К маятнику $A B$ с шариком массой $M$ подвешен маятник $B C$ с шариком массой $m$ (см. рисунок).  Точка $A$ совершает колебания в горизонтальном направлении с периодом $T$.
Найти длину нити $B C$, если известно, что нить $A B$ все время остается вертикальной.
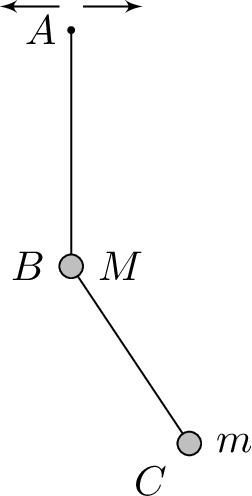
Ответ: $$ l=\frac{T^{2} g}{4 \pi^{2}} \frac{m+M}{M}. $$
Темы:
T, Механика, Необычная система, Колебания, Математический маятник, Всероссийские